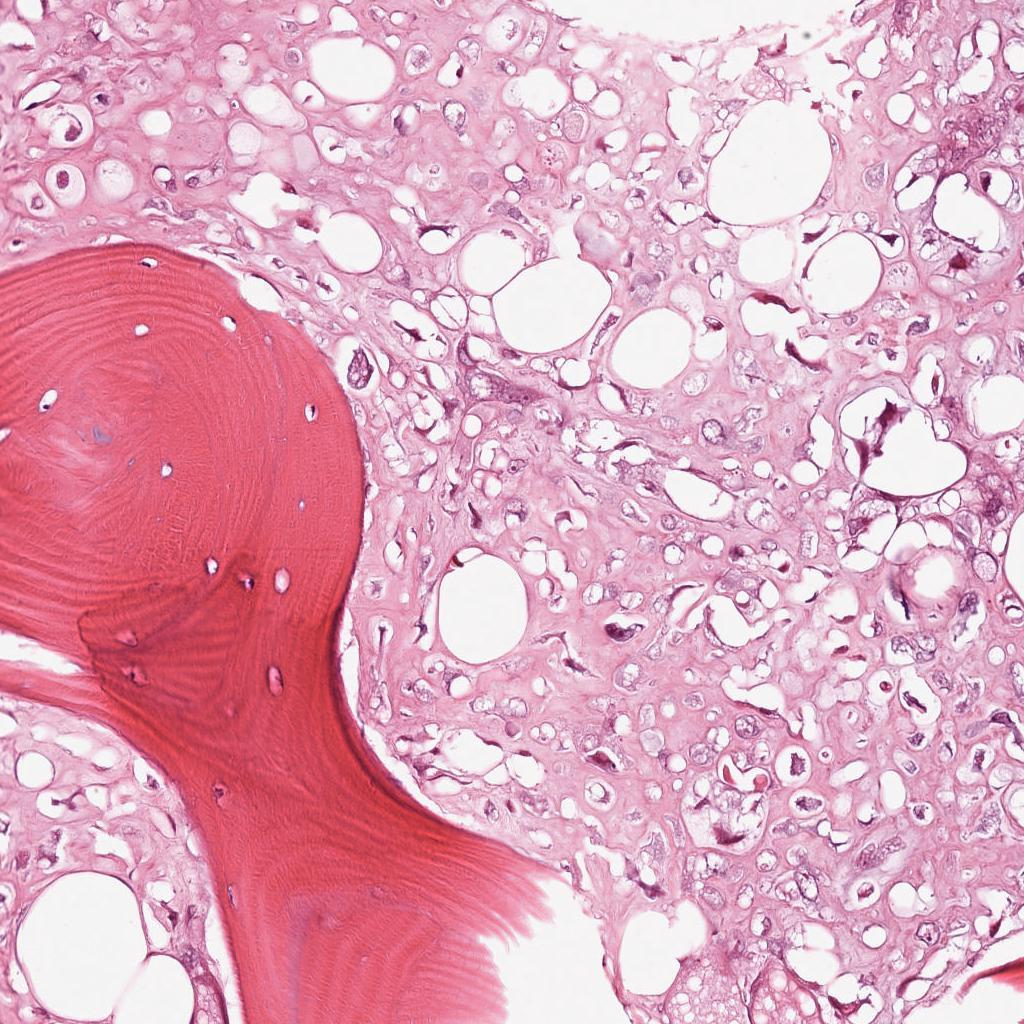
Label: Viable